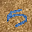
Label: 5